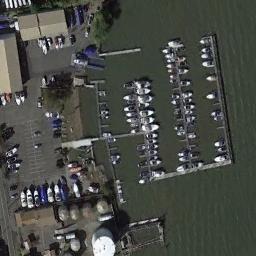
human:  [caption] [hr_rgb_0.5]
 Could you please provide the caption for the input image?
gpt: There are many cars in the parking lot next to the harbor .

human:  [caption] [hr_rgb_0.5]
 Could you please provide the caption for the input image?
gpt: There were many white ships in the harbor .

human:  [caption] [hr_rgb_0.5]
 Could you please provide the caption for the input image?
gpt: The harbor has lots of neatly docked boats and some boats are in the open area on the shore .

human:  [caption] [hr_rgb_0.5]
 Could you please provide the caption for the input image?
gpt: There are many vacancies near ships on the surface of the harbor, And there are many buildings and parking lots on the harbor .

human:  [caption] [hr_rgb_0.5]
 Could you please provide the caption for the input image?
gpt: There are some boats and buildings at the harbor .